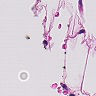
Metastatic tissue present: no